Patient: sex F, age 43
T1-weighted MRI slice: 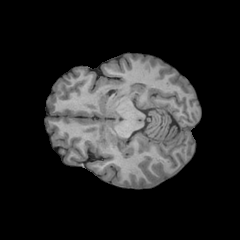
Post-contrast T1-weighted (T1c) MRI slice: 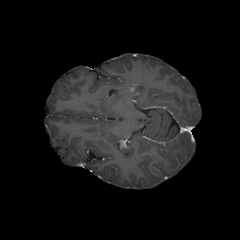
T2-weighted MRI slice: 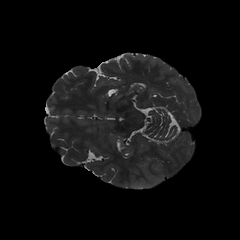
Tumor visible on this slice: yes
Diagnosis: Astrocytoma, IDH-wildtype
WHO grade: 3